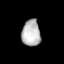
Tissue: lung
Cell type: Epithelial cells
Senescence score: 0.2273
Nuclear area (px): 483
Mean DAPI intensity: 182.988